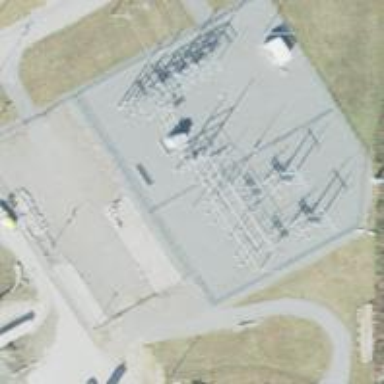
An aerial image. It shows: Power substation.